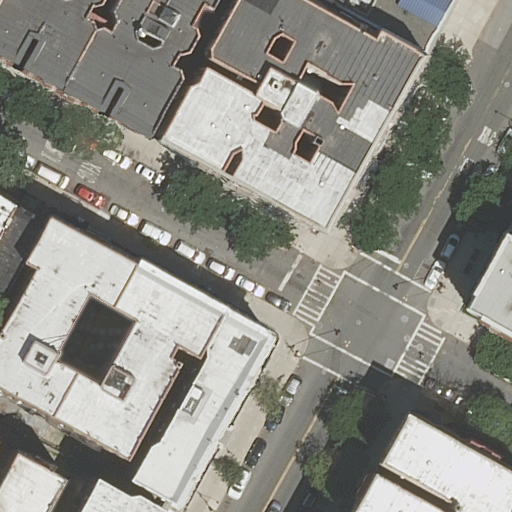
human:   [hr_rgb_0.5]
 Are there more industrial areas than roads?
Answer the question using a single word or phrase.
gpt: no

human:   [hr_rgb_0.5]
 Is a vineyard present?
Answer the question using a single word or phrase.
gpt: no

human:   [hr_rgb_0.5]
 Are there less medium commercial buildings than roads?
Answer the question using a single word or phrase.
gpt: yes

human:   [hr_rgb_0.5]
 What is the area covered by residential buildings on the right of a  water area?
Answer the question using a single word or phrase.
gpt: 0m2

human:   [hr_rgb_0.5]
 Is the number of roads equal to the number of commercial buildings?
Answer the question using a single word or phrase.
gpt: no

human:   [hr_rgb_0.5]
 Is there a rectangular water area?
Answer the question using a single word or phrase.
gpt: no

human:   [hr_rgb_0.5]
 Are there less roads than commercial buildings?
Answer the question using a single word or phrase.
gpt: no

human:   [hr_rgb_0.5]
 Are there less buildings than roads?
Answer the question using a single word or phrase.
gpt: no

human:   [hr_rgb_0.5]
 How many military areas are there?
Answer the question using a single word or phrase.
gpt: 0

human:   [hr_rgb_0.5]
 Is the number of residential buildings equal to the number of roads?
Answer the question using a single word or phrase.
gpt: no

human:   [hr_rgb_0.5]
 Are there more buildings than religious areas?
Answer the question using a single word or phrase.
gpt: yes

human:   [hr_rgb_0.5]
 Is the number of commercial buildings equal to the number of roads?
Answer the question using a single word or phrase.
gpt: no

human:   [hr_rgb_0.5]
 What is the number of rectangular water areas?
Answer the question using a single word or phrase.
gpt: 0

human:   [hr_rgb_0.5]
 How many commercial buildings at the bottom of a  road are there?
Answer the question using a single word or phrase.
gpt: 0

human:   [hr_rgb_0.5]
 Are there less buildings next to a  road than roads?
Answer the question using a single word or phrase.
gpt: no

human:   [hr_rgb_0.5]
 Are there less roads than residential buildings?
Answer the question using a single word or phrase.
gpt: yes

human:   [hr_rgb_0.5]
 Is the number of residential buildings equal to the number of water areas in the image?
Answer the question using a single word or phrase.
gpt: no

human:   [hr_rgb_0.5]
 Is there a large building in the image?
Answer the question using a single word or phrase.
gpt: yes

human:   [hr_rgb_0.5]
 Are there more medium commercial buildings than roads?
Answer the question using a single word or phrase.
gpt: no

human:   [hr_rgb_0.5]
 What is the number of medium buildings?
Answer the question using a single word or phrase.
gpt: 5

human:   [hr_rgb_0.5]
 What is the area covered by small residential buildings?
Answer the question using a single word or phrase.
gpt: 298m2

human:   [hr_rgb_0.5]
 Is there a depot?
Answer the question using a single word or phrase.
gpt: no

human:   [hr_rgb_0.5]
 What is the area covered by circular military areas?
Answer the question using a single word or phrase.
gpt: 0m2

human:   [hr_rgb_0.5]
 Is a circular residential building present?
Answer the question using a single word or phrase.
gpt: no

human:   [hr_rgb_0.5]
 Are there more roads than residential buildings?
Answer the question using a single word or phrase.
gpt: no

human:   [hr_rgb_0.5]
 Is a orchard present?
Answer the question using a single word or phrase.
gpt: no

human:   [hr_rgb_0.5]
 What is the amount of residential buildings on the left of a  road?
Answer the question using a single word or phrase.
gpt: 11

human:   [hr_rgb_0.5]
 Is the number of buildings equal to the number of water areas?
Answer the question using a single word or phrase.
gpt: no

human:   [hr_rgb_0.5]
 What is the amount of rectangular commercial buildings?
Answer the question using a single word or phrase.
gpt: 0

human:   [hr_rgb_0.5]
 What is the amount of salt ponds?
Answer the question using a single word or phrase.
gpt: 0

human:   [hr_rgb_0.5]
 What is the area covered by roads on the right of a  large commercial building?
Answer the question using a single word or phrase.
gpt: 0m2

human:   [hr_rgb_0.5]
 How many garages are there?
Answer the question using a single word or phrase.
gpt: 0

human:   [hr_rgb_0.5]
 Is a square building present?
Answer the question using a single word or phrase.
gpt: no

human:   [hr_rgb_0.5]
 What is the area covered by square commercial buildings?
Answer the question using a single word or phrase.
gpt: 0m2

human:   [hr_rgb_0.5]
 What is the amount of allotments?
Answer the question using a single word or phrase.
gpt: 0

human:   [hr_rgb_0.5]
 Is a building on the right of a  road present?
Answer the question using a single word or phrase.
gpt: yes